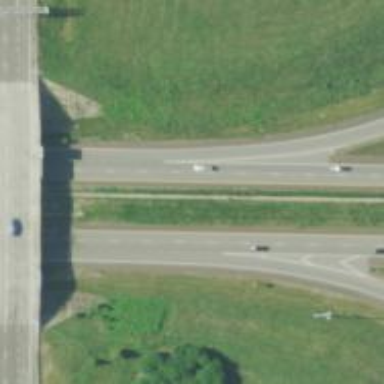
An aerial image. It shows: Asphalt motorway with expressway features.